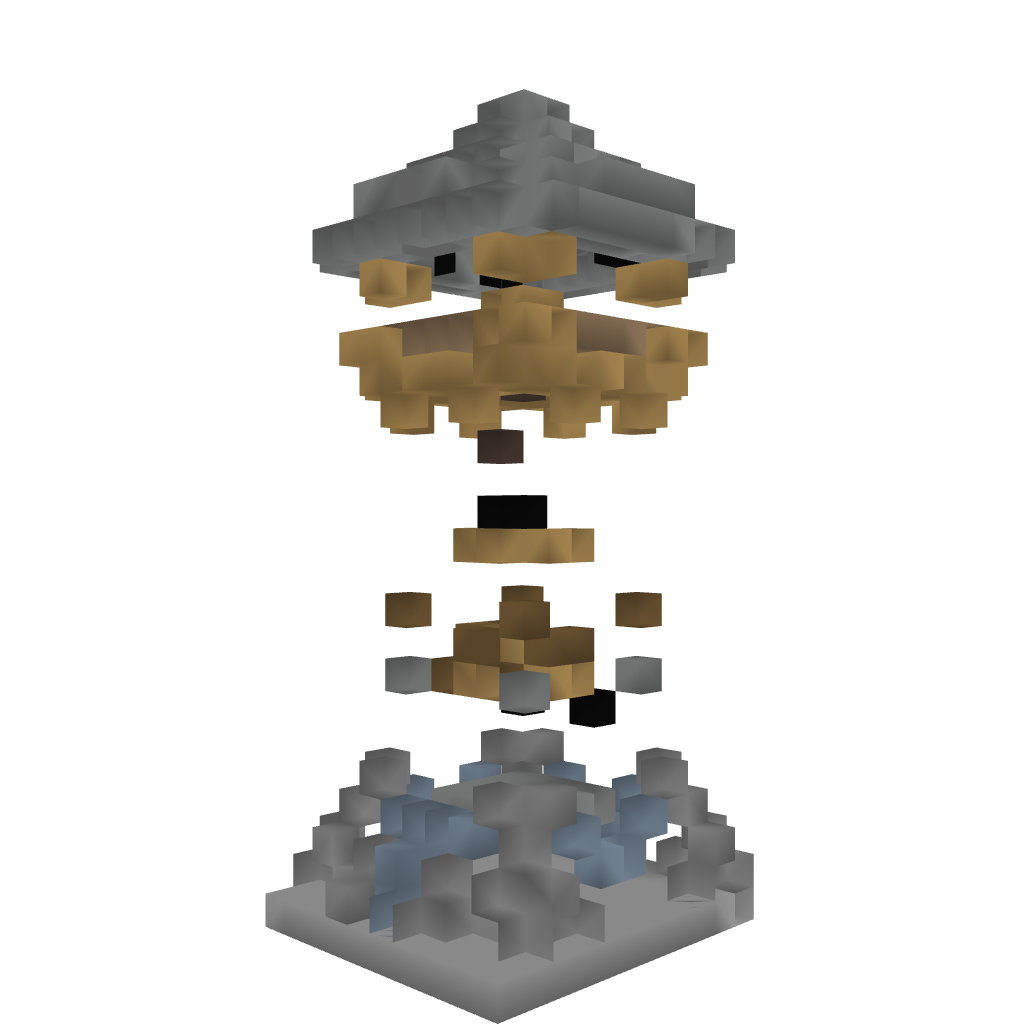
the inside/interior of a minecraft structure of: Watch Tower